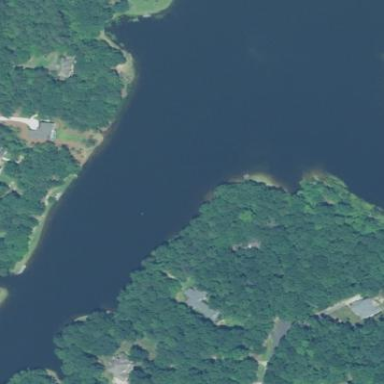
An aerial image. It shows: Serene lake.